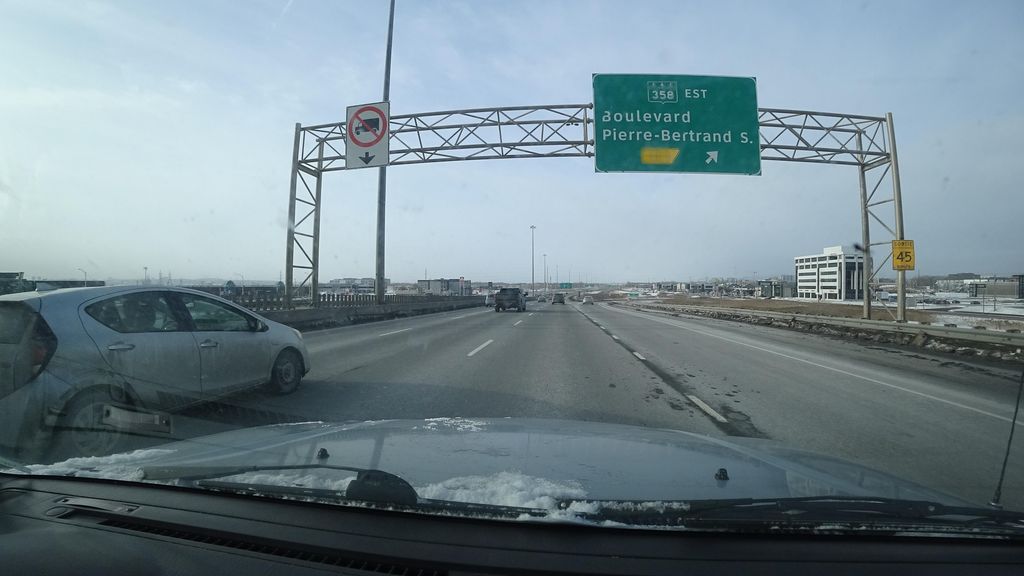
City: quebec_city